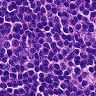
Metastatic tissue present: no